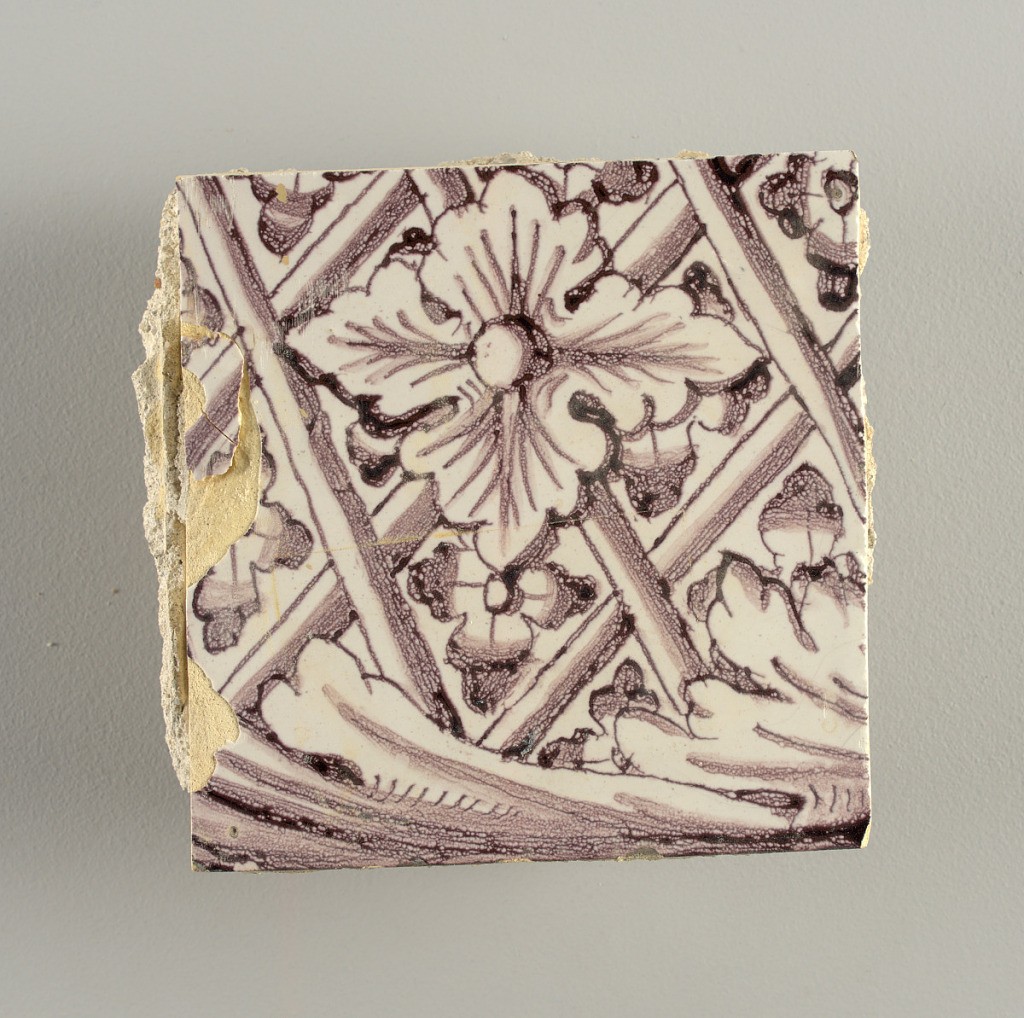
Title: Tile wall facing
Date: ca. 1725
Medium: Tin-glazed earthenware, underglaze
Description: Horizontal rectangle.  Thirty tiles wide and twenty-three tiles high with opening for fireplace eleven tiles wide and ten high.  Foliage arabesques disposed about three vertical axes from which are emphazised by urns at center and right, and at left by the figure of a standing woman carrying an infant on her arm and accompanied by two children.